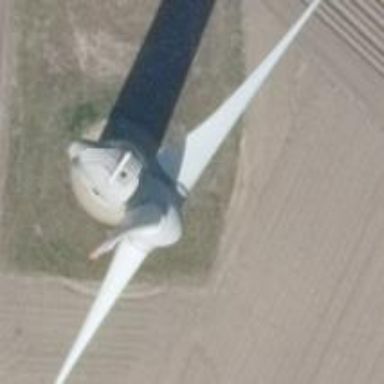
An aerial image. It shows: Wind generator powered by wind. The generator type is horizontal axis and it uses wind turbines.